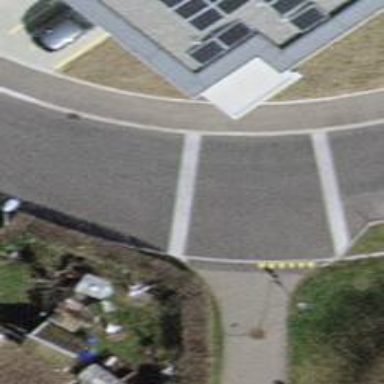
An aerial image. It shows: Unmarked crossing with traffic calming table on the road.